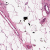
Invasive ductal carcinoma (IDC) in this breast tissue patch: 0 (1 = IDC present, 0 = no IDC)